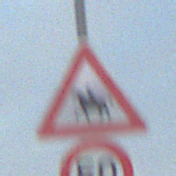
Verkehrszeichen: ReiterRechts
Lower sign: Geschwindigkeit50
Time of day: SunriseSunset
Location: Outdoor (Nature)
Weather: PartlyCloudy
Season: NotSpecified
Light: Natural